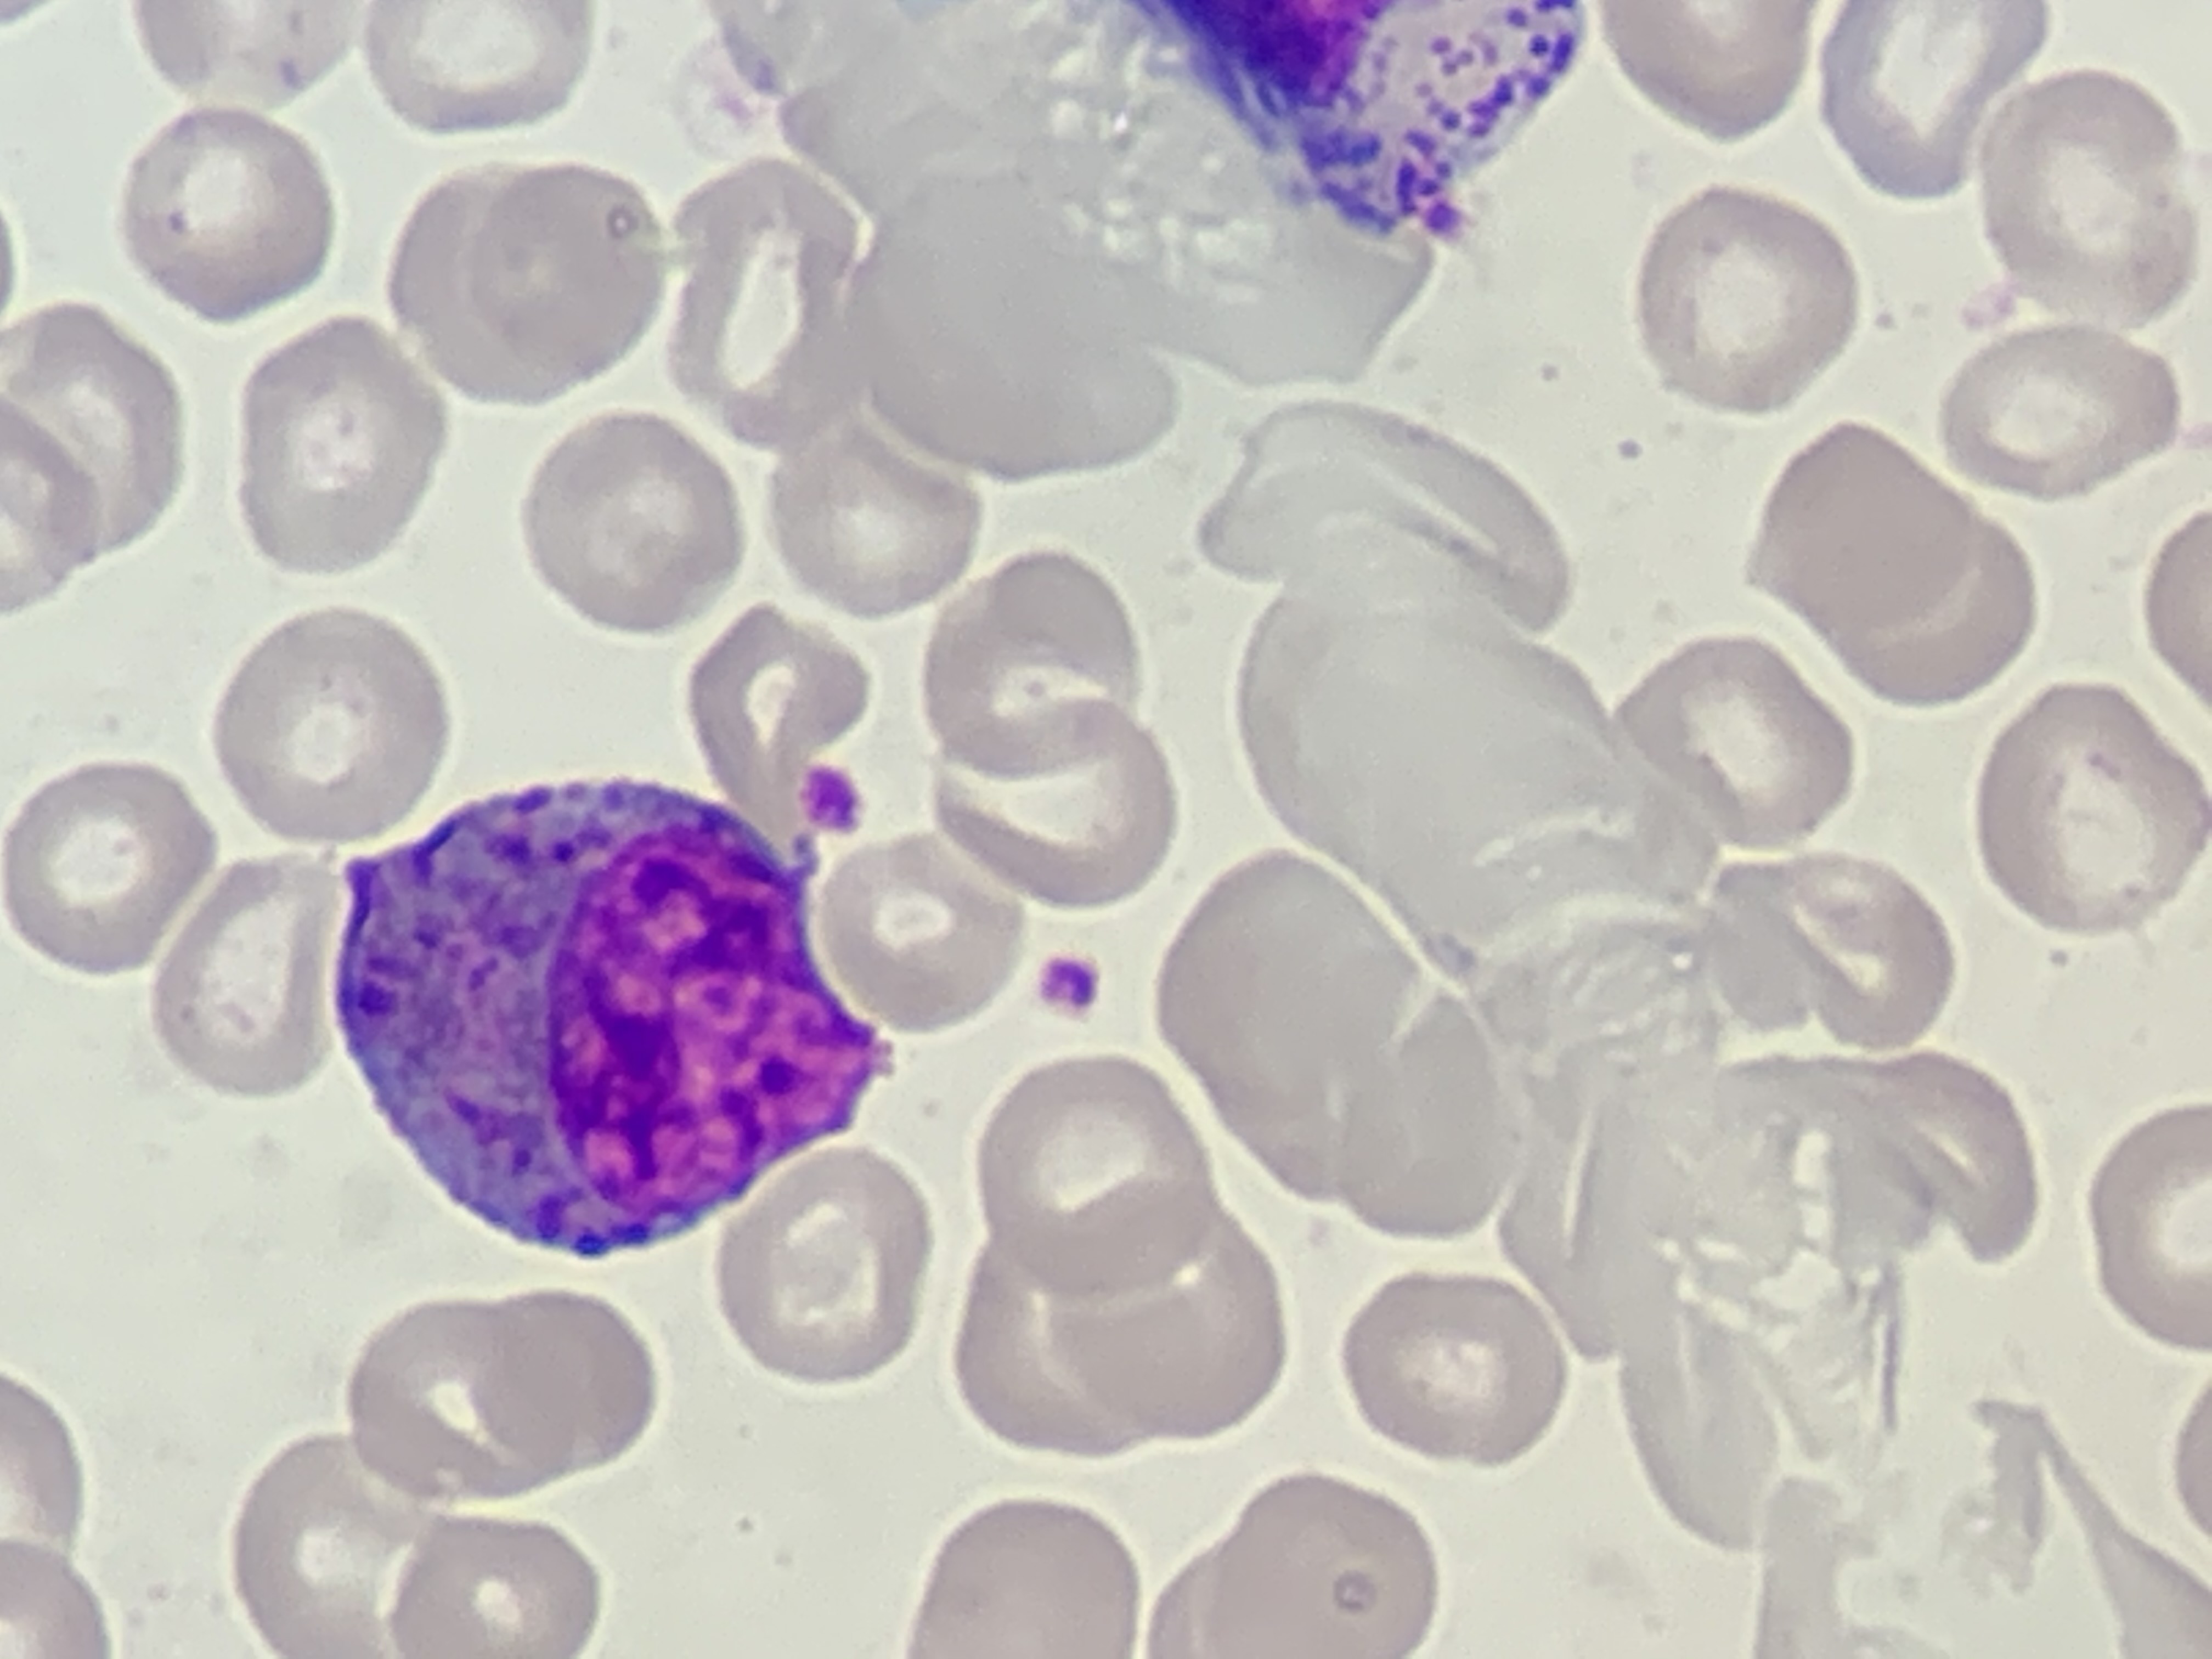
Cell type: MYELOCYTE